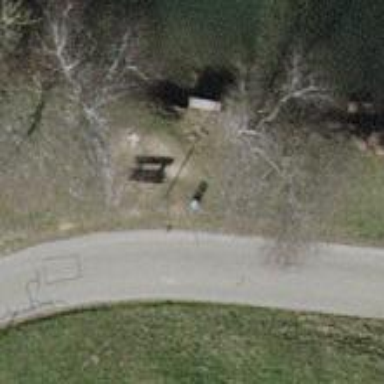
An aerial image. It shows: Brown bench.